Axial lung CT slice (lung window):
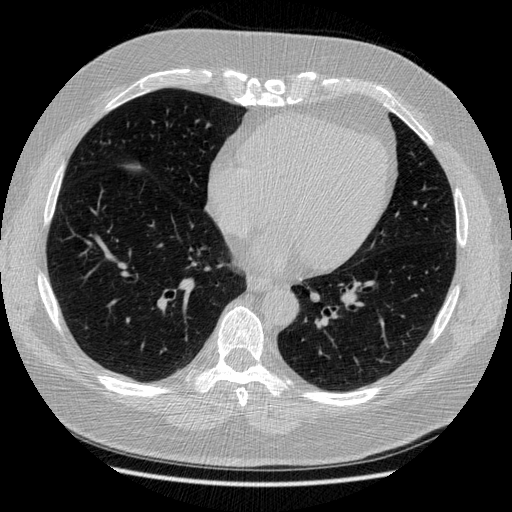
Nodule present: no